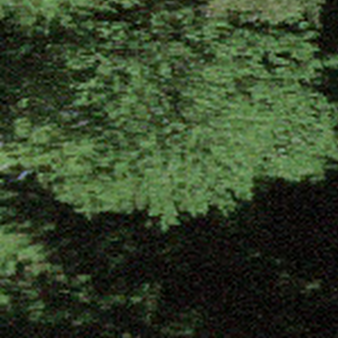
Label: other